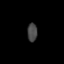
Tissue: lung
Cell type: T cells
Senescence score: 0.1922
Nuclear area (px): 183
Mean DAPI intensity: 68.585